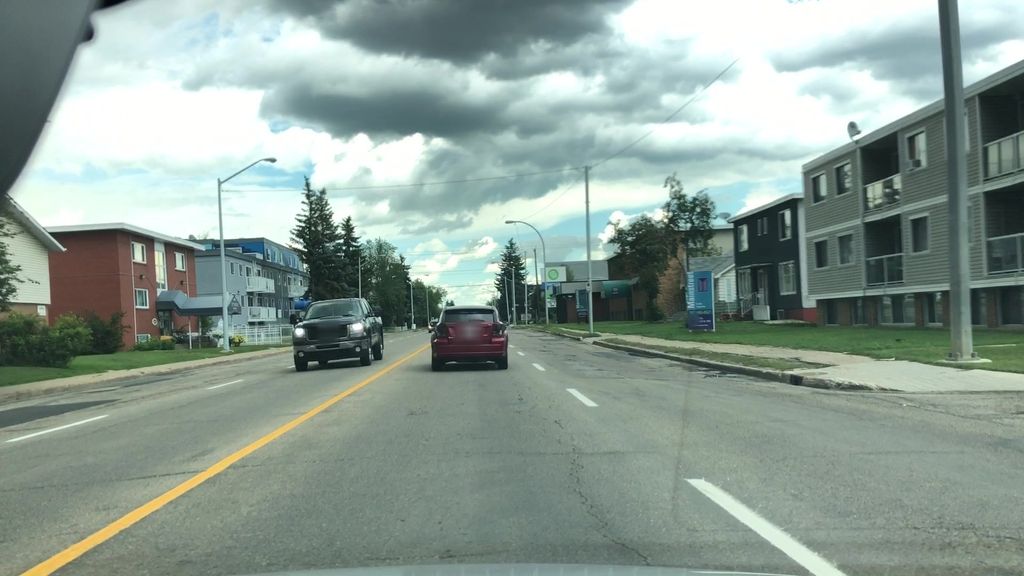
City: edmonton